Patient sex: M
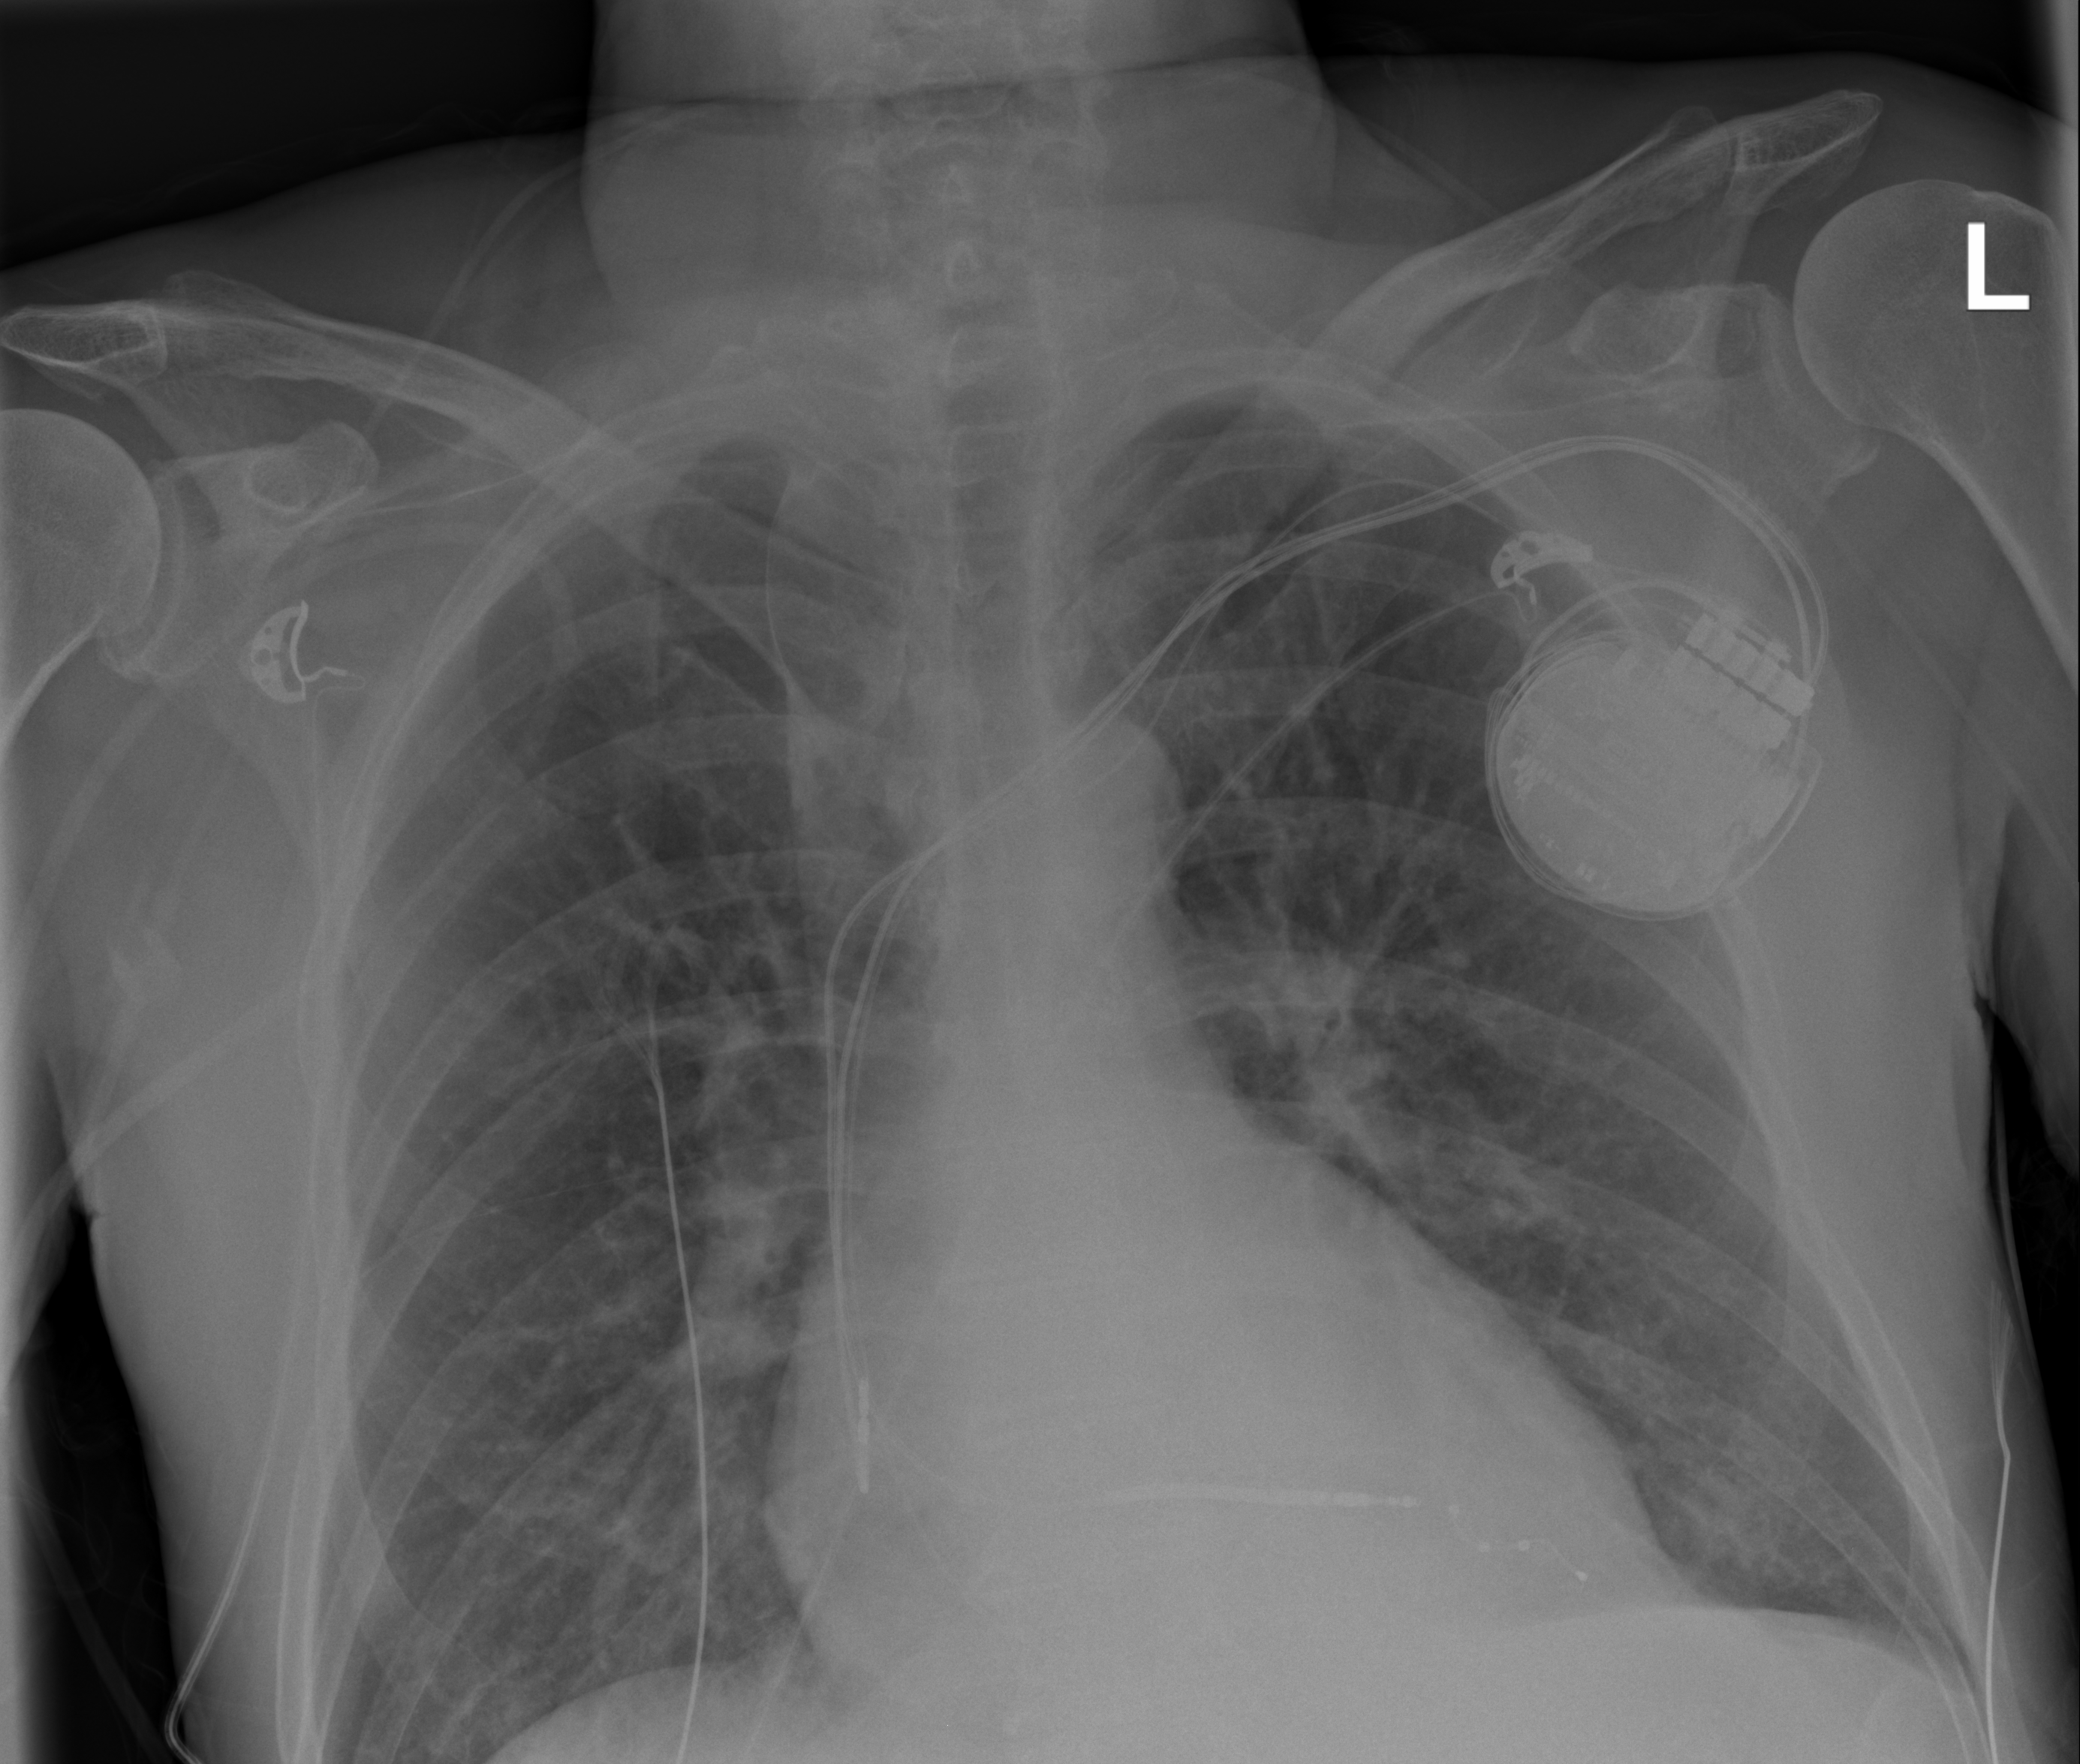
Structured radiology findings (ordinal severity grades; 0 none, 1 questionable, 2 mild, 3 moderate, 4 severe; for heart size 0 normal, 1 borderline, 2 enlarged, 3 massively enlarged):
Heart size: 2
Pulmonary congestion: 0
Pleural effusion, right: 0
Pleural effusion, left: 0
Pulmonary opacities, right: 0
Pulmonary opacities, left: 0
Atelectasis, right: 0
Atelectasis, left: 0